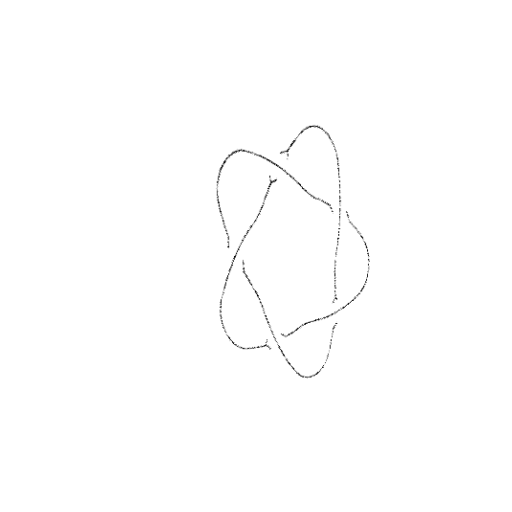
Crossing number: 5